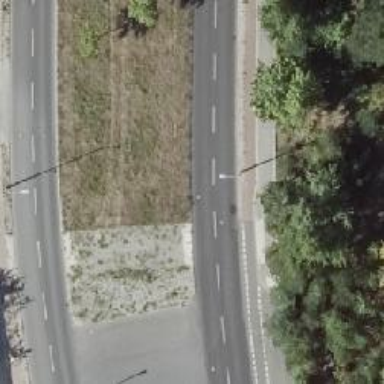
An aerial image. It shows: Uncontrolled footway crossing with median island.